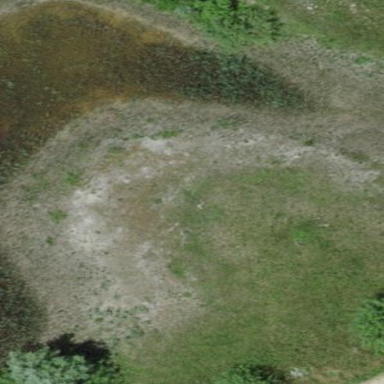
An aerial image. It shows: Wetland area.